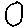
Label: circle